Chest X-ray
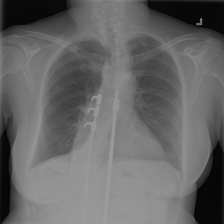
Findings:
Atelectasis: negative
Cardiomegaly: negative
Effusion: negative
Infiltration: negative
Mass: negative
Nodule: negative
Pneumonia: negative
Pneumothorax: negative
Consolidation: negative
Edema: negative
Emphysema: negative
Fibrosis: negative
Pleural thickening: negative
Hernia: negative